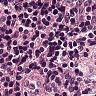
Metastatic tissue present: no